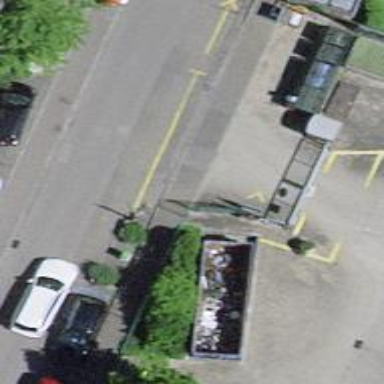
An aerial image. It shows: Lift gate barrier.